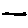
Label: line